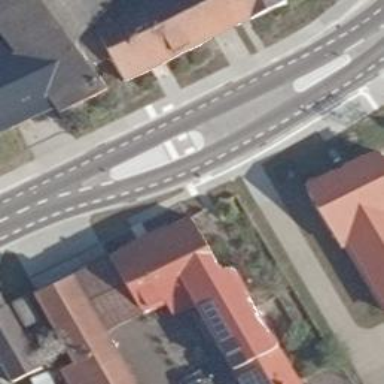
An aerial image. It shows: Traffic calming island.